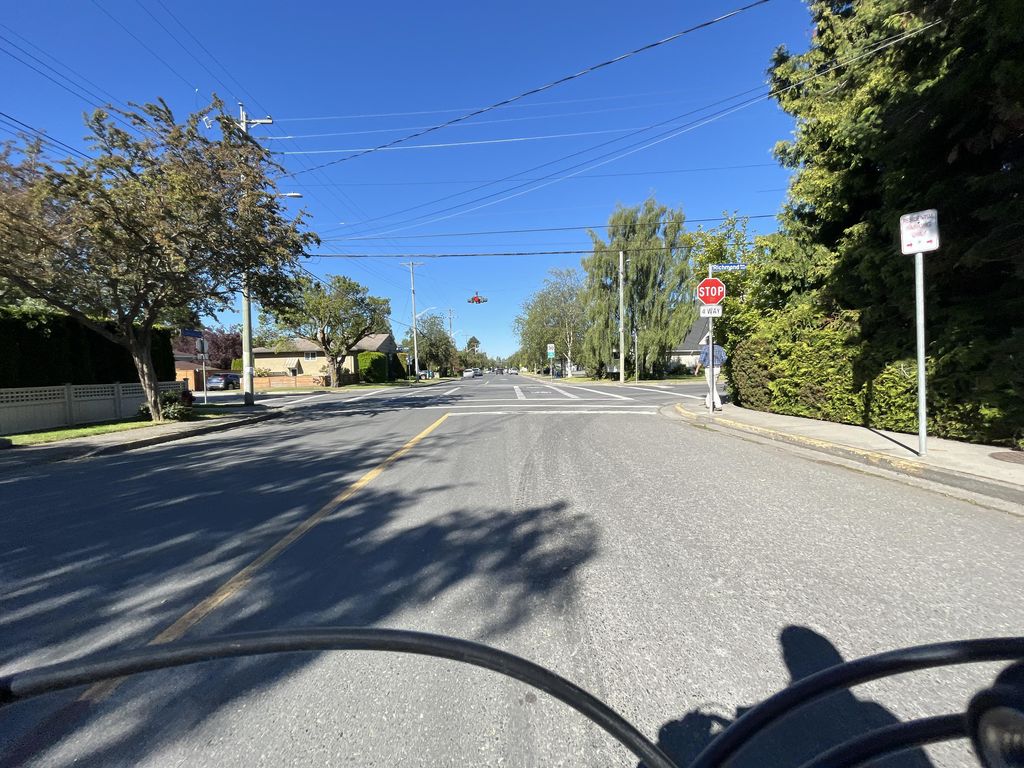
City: victoria